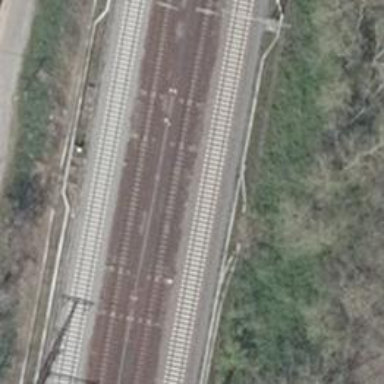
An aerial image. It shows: Railway with electrified contact lines.